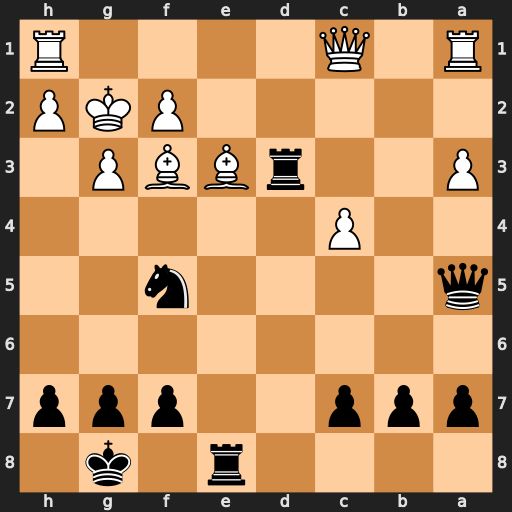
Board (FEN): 4r1k1/ppp2ppp/8/q4n2/2P5/P2rBBP1/5PKP/R1Q4R
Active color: b
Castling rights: -
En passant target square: -
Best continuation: Nxe3+ fxe3 Rd2+